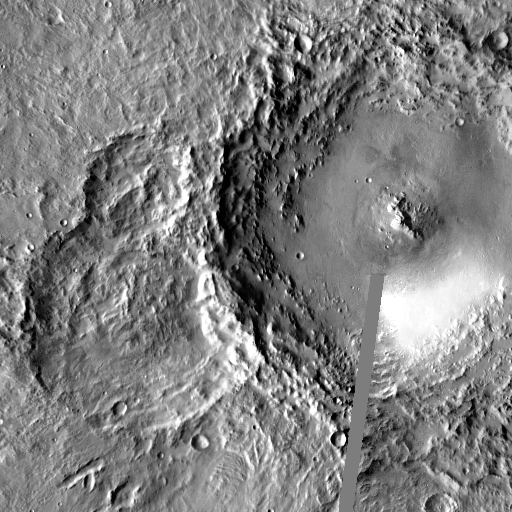
Crater classes present: Background, Other, Buried, Secondary